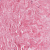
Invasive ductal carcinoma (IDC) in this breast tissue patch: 0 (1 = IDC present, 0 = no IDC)